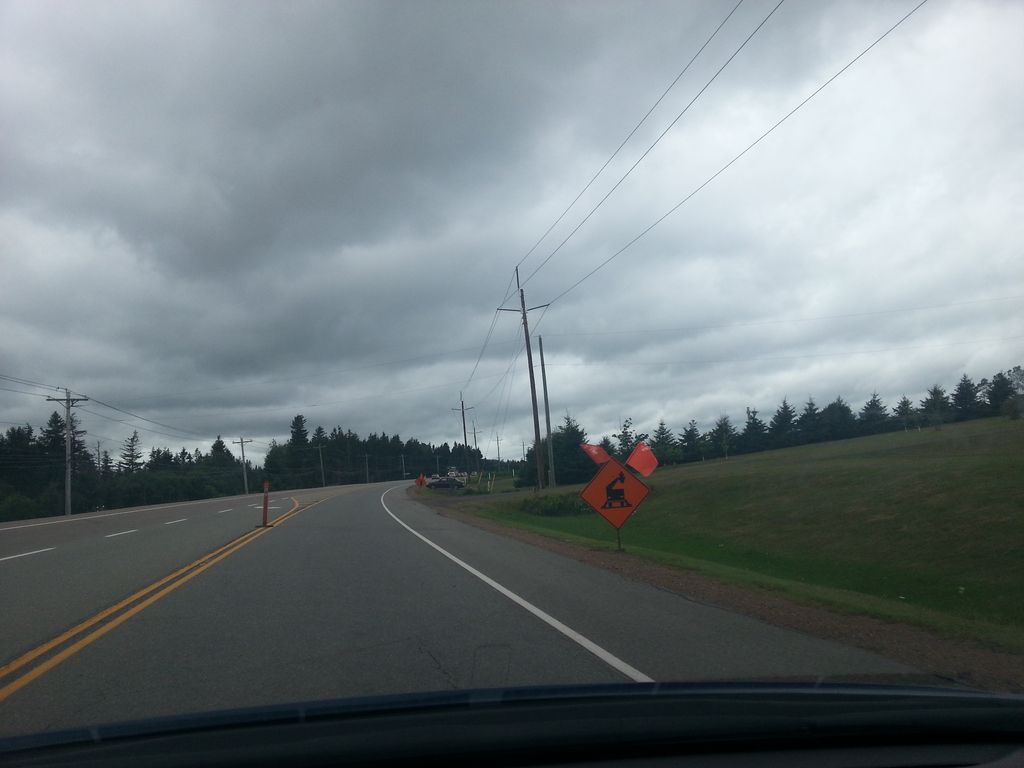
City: charlottetown